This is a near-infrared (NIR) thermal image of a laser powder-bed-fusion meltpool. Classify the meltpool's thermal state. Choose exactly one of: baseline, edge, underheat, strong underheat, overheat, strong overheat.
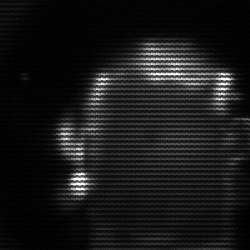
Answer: baseline